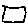
Label: square